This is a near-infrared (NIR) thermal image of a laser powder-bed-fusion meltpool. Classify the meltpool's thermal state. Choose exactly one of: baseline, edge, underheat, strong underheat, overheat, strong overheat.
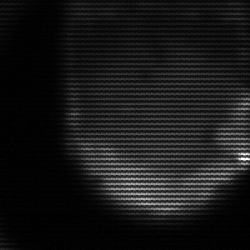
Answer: edge